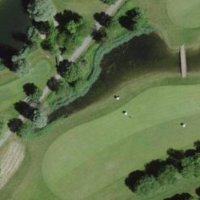
EUNIS habitat code: 53
Species observed at this site:
Cephalanthera longifolia